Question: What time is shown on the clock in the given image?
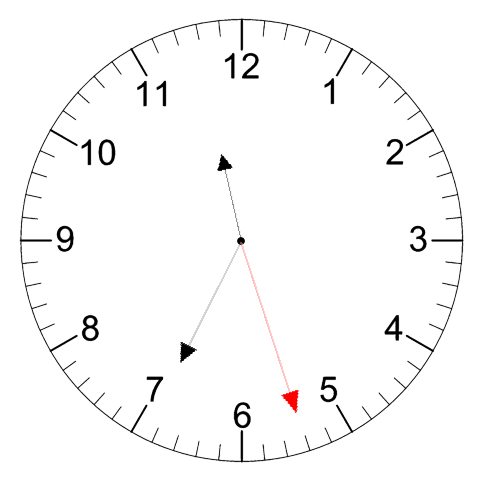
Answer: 11:34:27